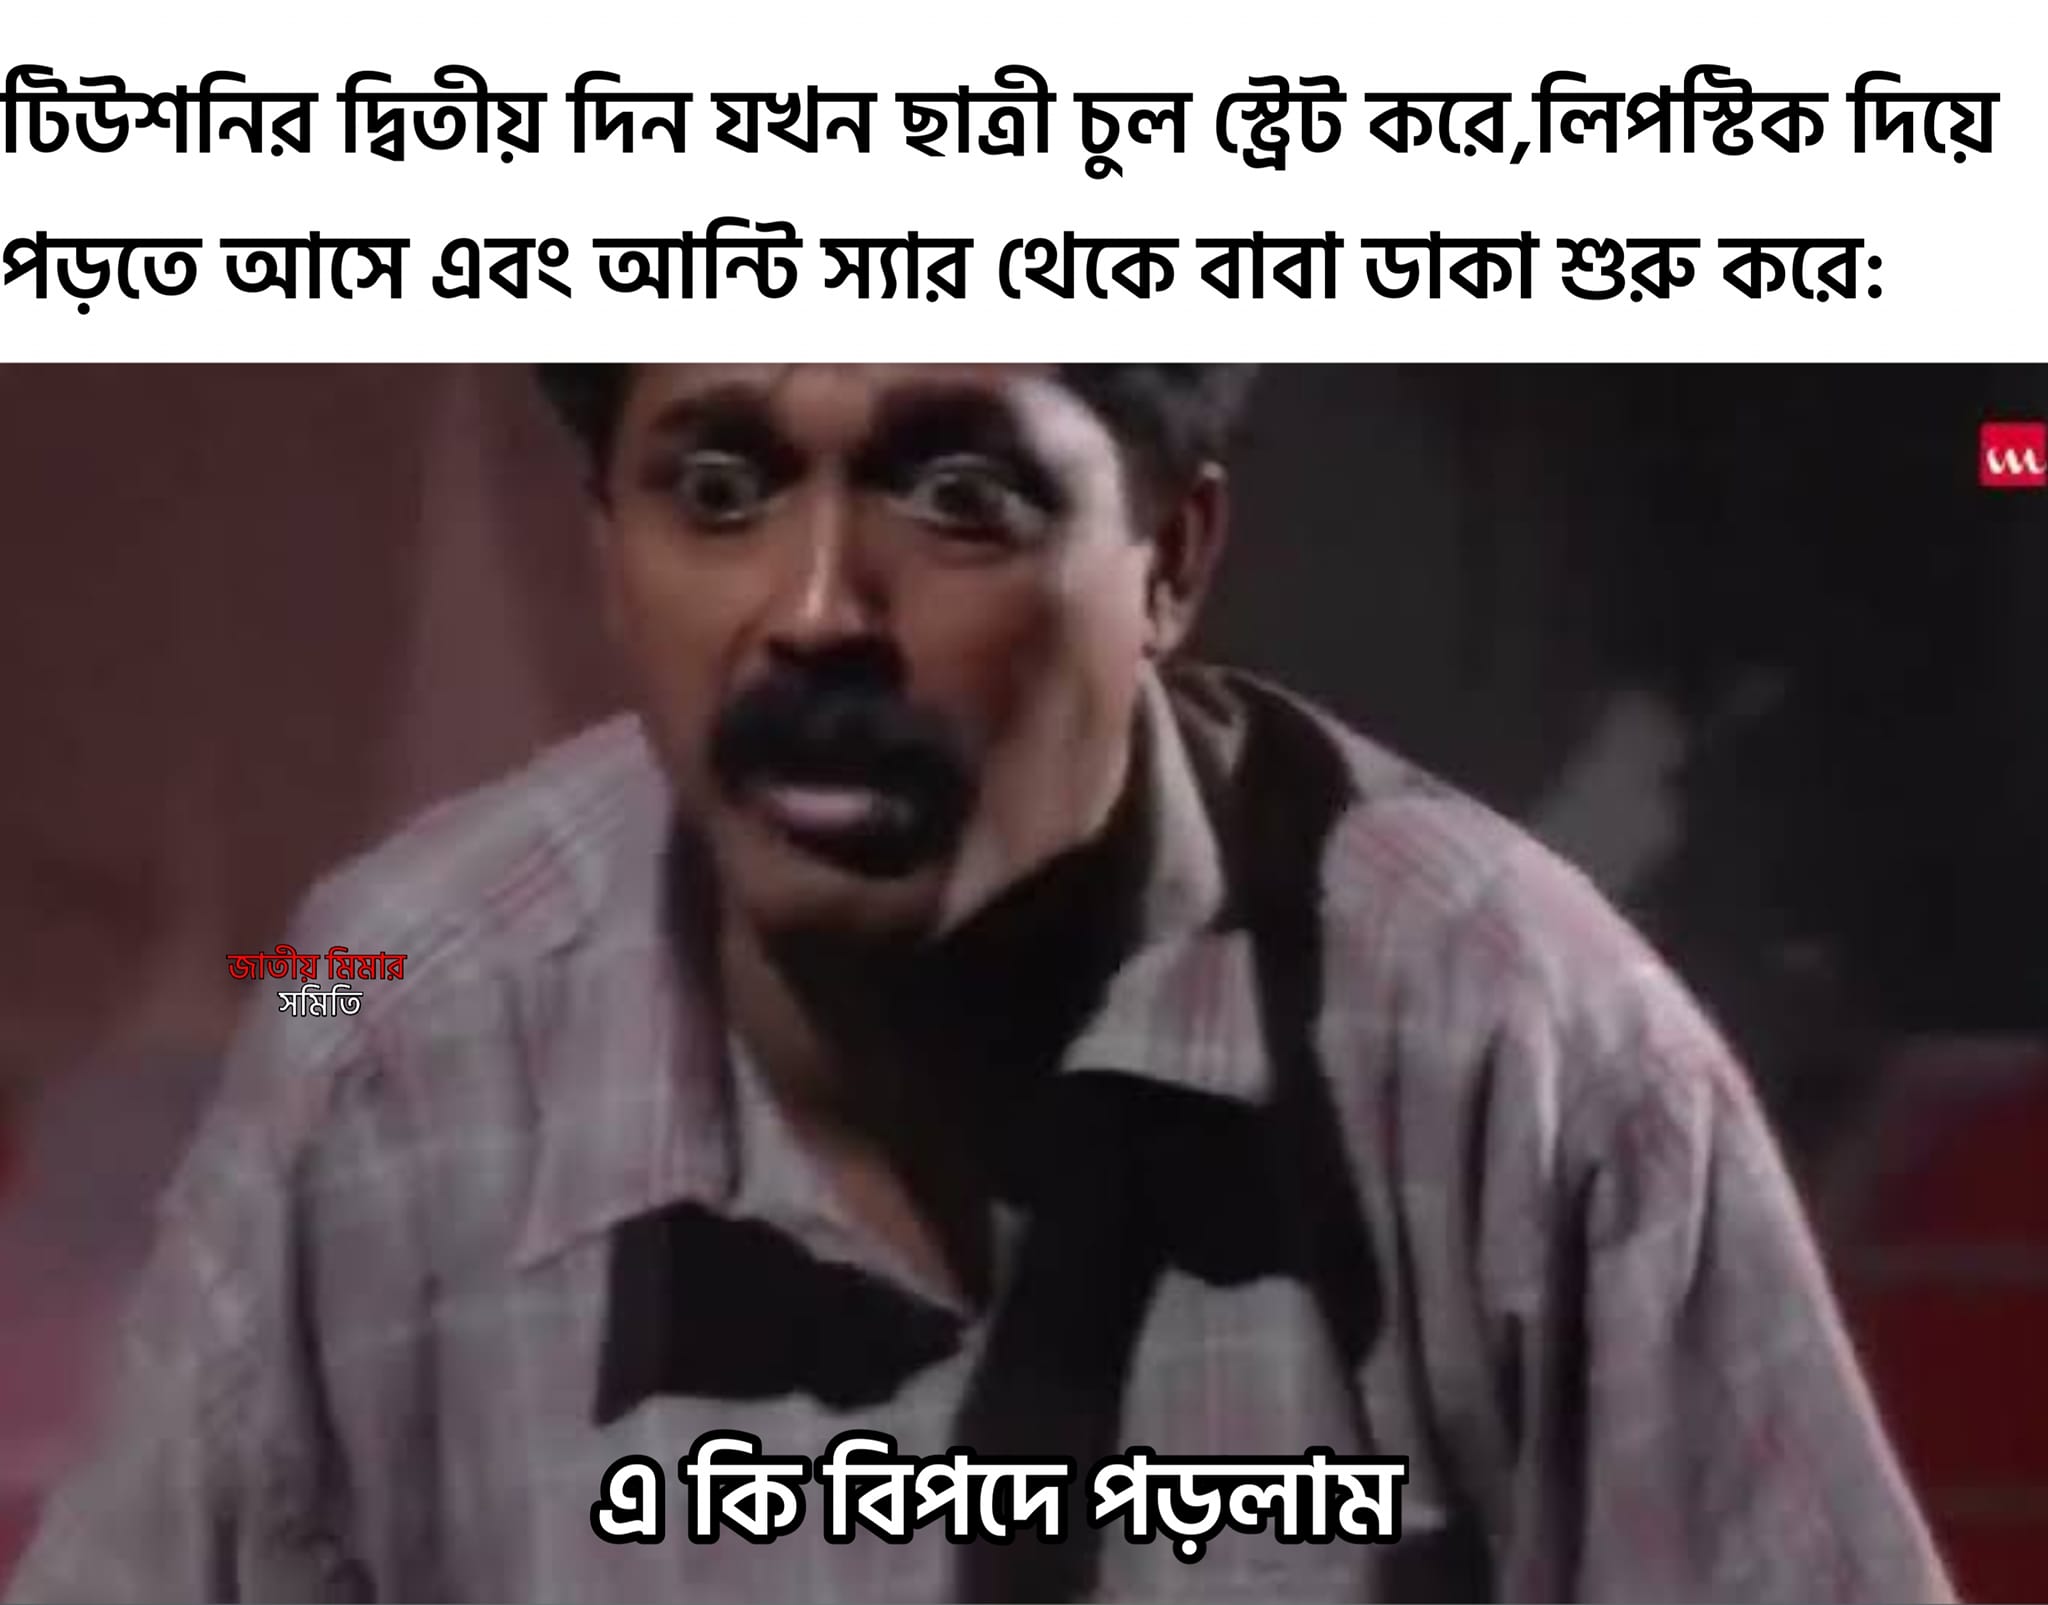
Text: টিউশনির দ্বিতীয় দিন যখন ছাত্রী চুল স্ট্রেট করে লিপষ্টিক দিয়ে পড়তে আসে এবং আন্টি স্যার থেকে বাবা ডাকা শুরু করে এ কি বিপদে পড়লাম
Label: Non Hate